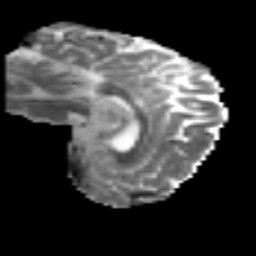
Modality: MD
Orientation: sagittal
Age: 27
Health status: ill
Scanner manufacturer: philips
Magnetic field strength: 3 T
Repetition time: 9 s
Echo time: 0.127 s